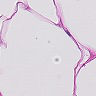
Metastatic tissue present: no